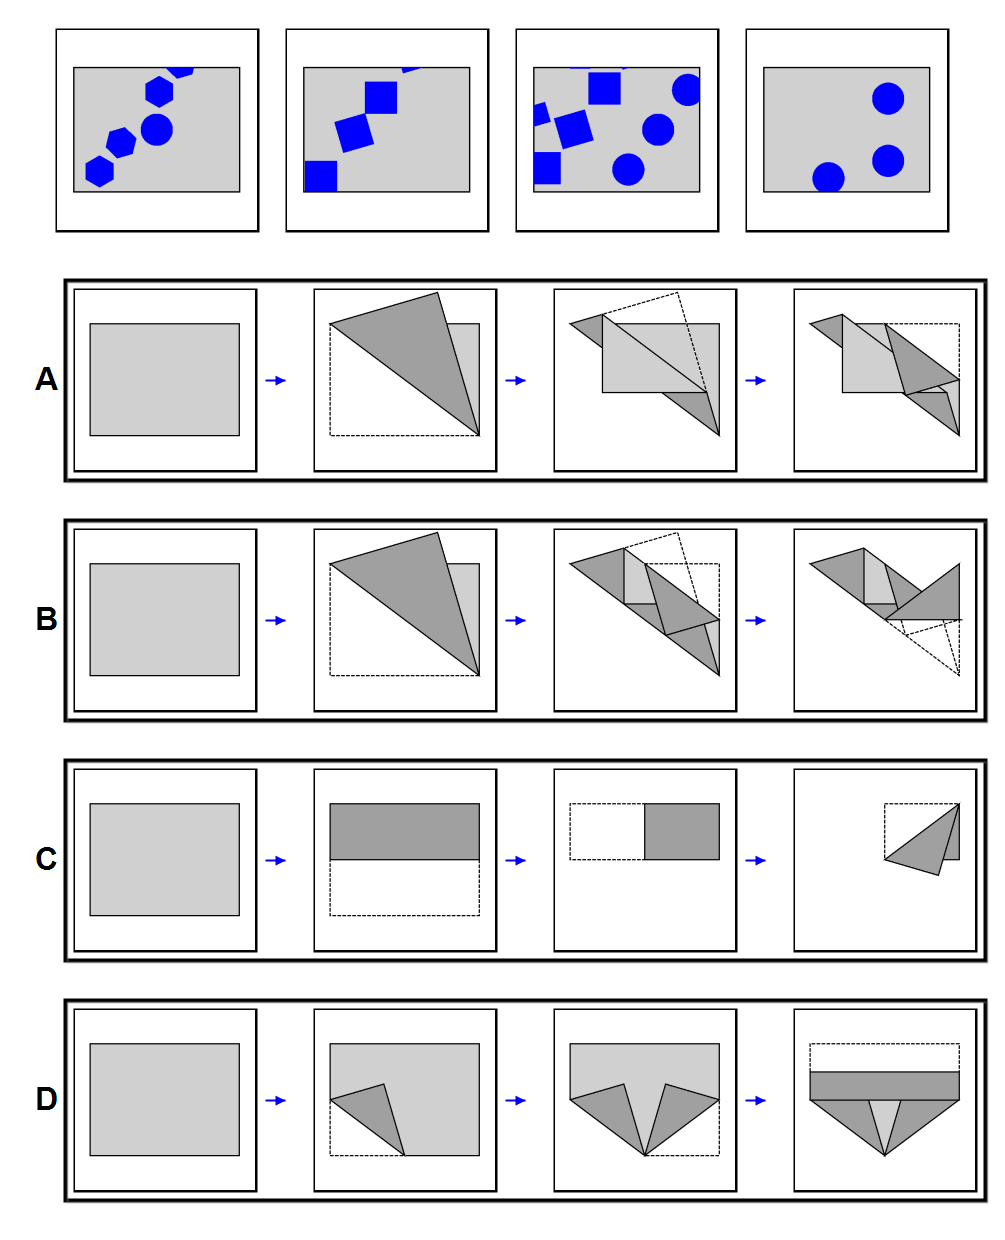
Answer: B